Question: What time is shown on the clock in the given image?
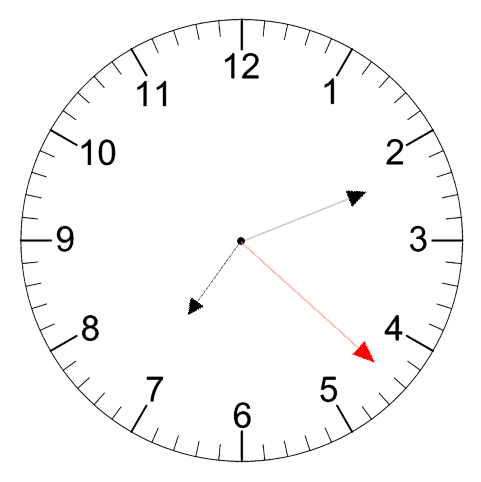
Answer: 07:11:22